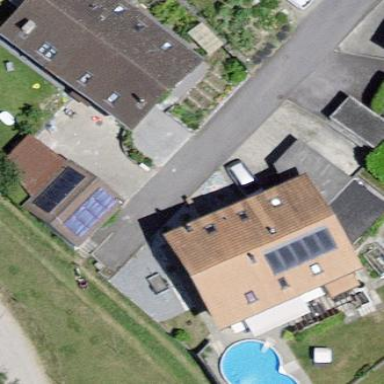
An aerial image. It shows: Residential building.